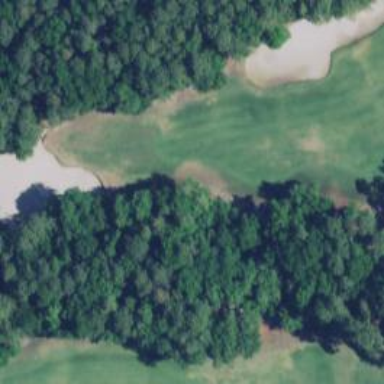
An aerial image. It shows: Service road used as golf cart path.